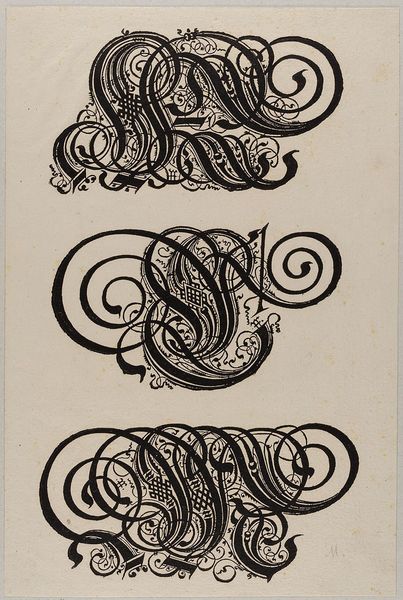
Titel: Alphabet (Zierbuchstaben K, L, M)
Künstler: Paulus Franck
Standort: Hamburg
Institution: Museum für Kunst und Gewerbe Hamburg
Schlagwörter: holzschnitt, schrift, papier, grafik, graphik, ornamente, fotografie, photographie, druckgraphik, druckgrafik, buchstaben, alphabet, reproduktionen, druckerzeugnisse, zierbuchstabe, ornamentstich, vorlageblätter